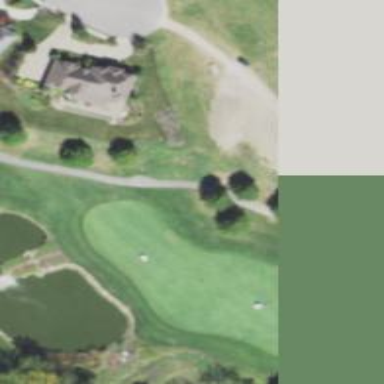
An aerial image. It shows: Golf cartpath that is also road path.